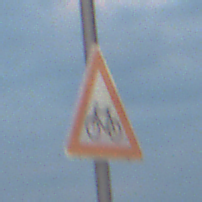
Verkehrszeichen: RadverkehrRechts
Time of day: SunriseSunset
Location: Outdoor (Nature)
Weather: PartlyCloudy
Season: NotSpecified
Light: Natural